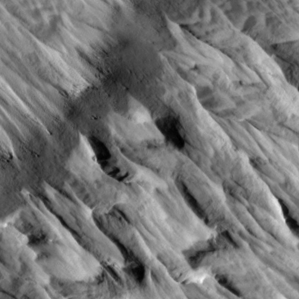
Label: non_frost